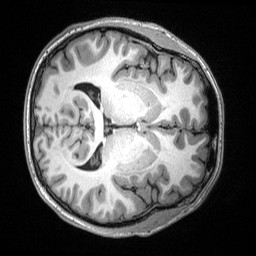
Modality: T1w
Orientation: axial
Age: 23
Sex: male